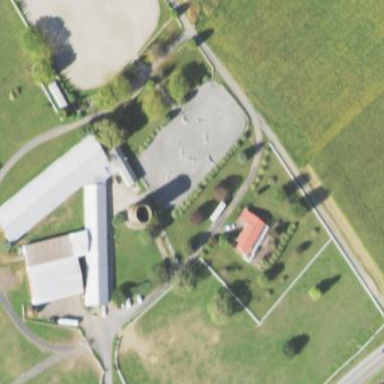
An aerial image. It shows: Equestrian pitch used for leisure and sports activities.